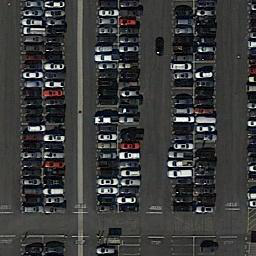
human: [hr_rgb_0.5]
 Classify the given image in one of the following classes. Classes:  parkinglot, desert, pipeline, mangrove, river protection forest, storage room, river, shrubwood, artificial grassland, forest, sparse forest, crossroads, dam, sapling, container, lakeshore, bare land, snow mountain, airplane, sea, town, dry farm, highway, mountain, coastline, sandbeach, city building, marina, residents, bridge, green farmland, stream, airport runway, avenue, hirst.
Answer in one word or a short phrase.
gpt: parkinglot